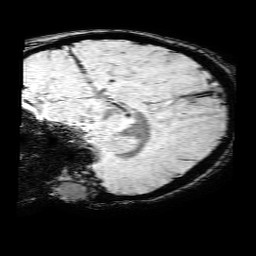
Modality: SWI
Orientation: sagittal
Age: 41
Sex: female
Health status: ill
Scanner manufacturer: philips
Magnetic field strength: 3 T
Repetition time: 0.031 s